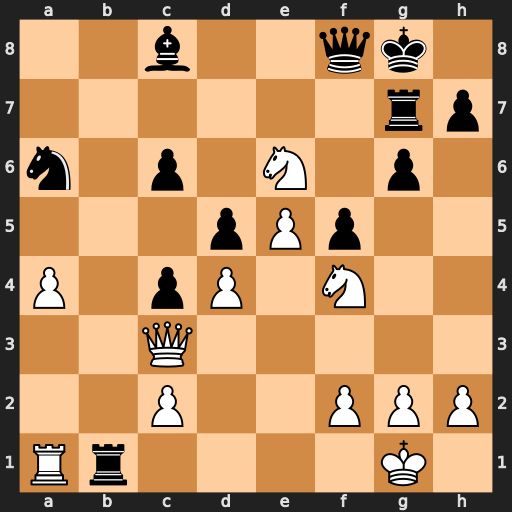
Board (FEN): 2b2qk1/6rp/n1p1N1p1/3pPp2/P1pP1N2/2Q5/2P2PPP/Rr4K1
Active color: w
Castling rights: -
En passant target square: -
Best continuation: Rxb1 Bxe6 Nxe6